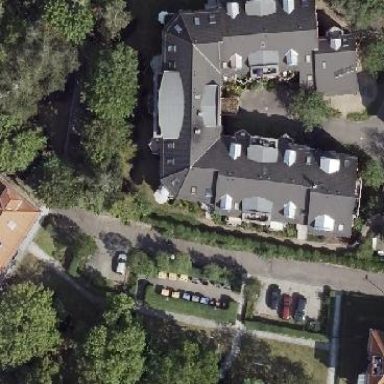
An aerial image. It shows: Retirement home building.